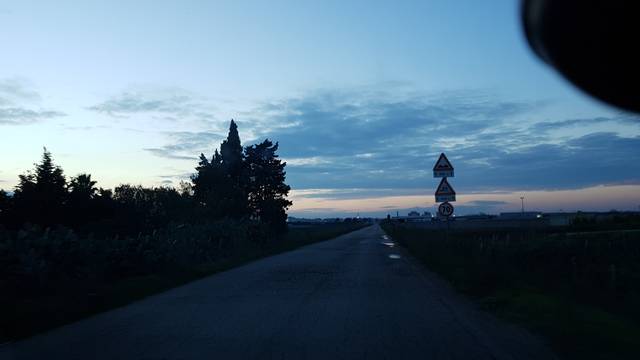
Region: Italy
Coordinates: 40.617, 17.968